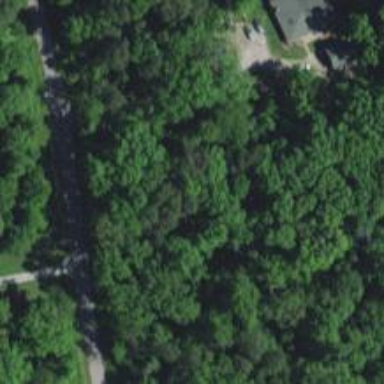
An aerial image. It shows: Driveway.